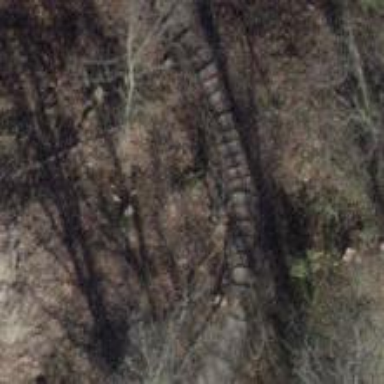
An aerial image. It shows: Unpaved steps.